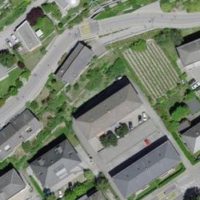
EUNIS habitat code: 54
Species observed at this site:
Aesculus hippocastanum